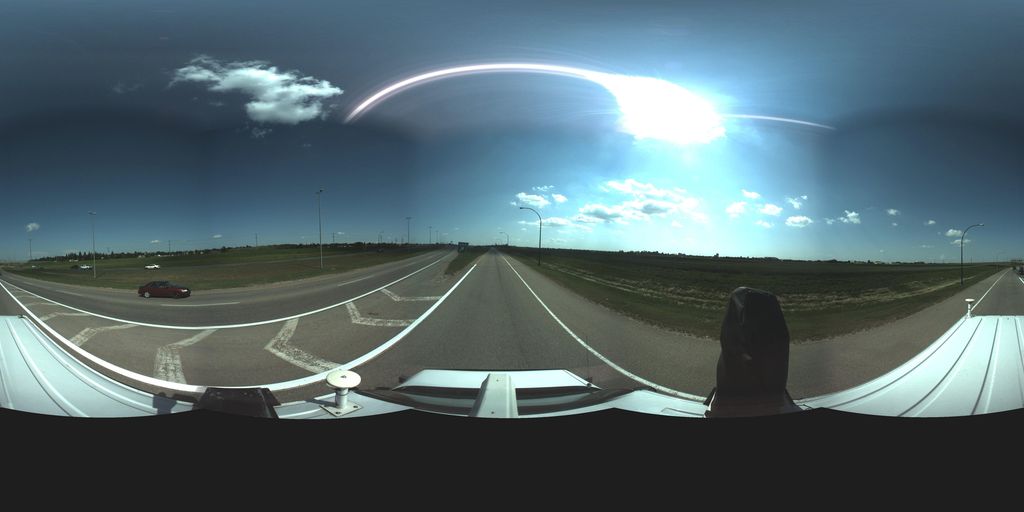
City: saskatoon